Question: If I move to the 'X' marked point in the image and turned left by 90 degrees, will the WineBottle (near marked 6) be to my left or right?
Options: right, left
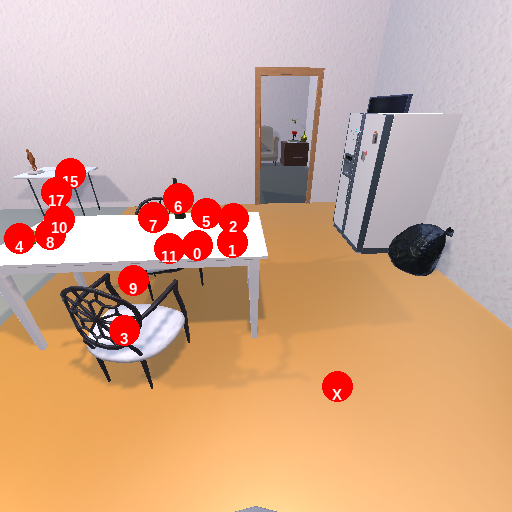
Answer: right